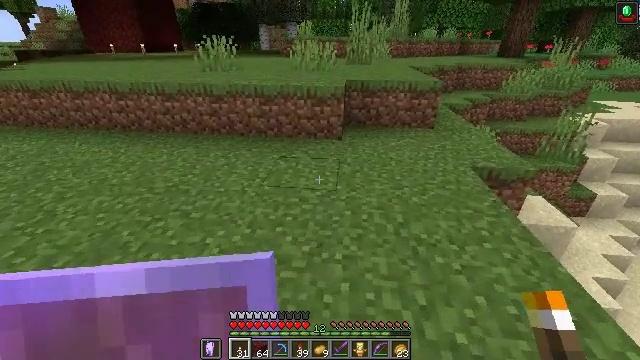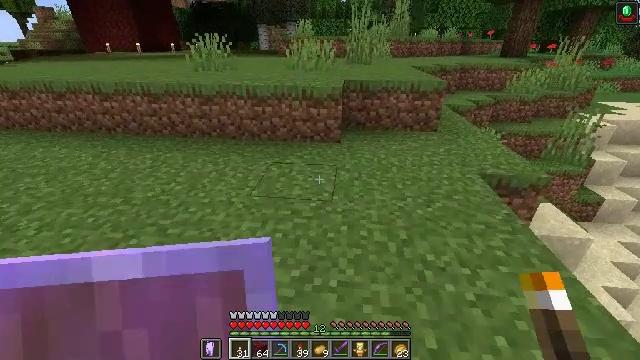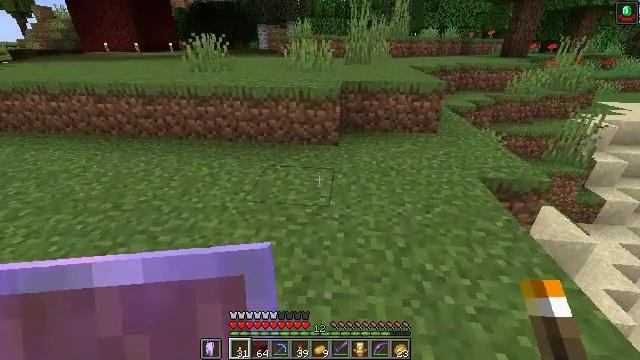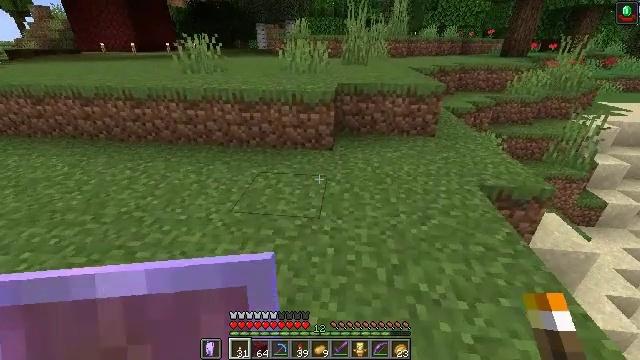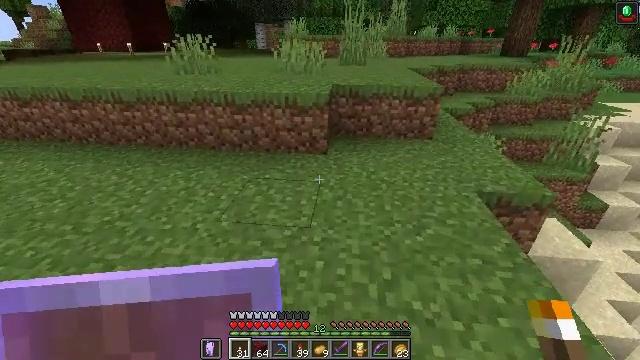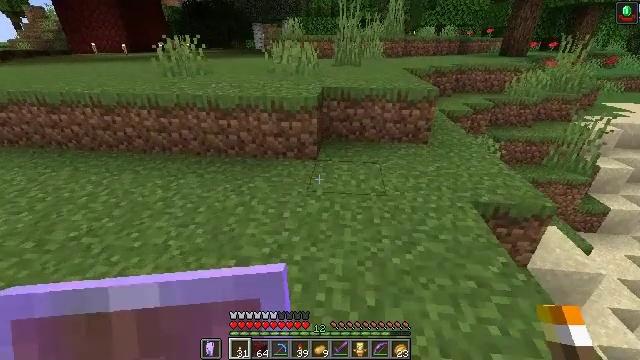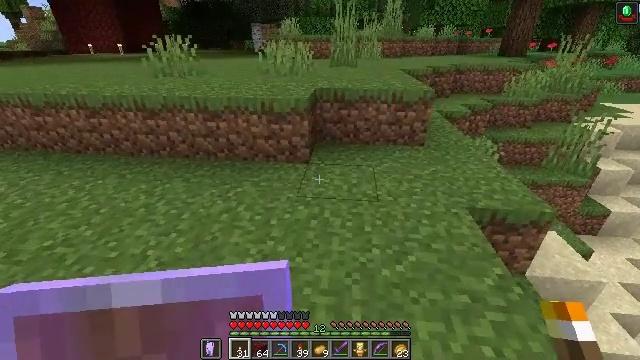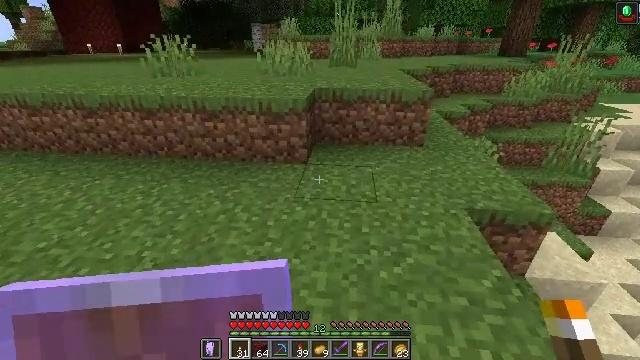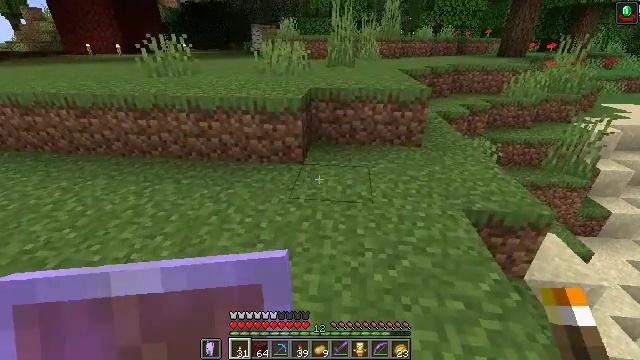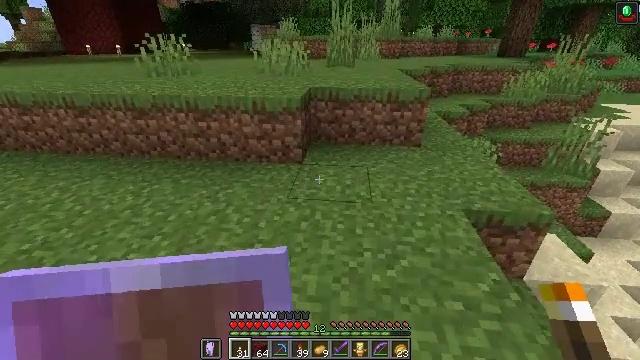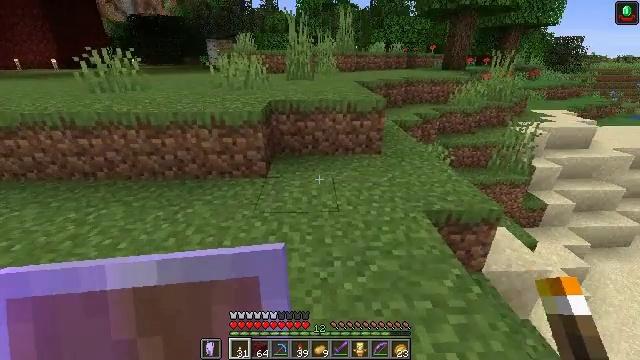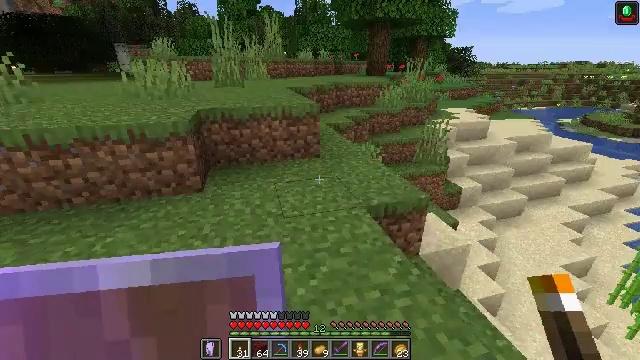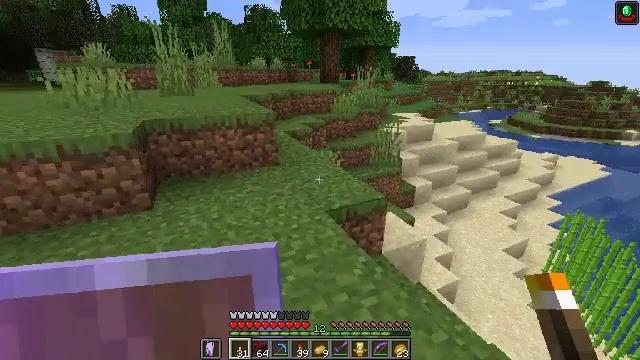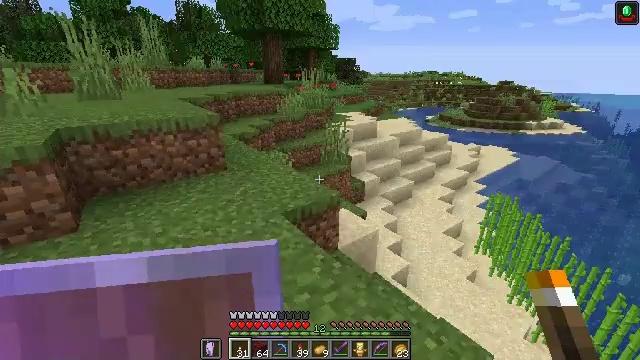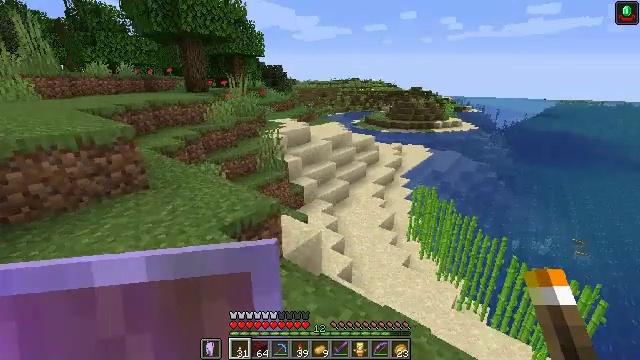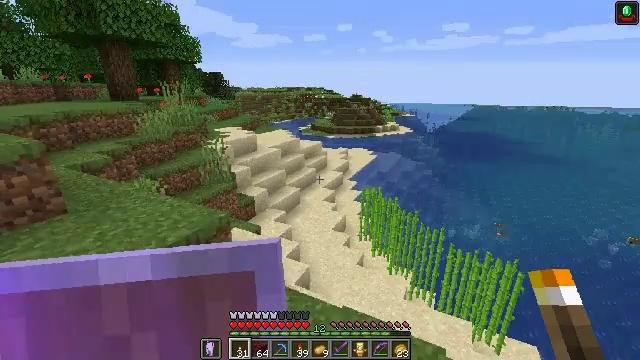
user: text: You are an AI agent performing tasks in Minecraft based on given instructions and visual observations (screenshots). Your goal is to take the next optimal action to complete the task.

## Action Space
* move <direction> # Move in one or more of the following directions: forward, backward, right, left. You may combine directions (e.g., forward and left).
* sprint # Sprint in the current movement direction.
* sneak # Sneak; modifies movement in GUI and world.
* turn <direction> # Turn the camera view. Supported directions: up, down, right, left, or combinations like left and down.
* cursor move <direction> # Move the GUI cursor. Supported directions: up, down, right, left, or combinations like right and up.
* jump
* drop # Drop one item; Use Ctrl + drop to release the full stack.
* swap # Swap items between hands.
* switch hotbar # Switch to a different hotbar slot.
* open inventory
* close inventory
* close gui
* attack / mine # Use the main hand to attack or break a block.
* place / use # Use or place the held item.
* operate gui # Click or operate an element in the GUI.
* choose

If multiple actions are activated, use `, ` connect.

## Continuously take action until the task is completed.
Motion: motion action
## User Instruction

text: Open a furnace and craft cooked mutton.
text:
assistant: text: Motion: move forward and move right
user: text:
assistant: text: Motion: move forward and move right
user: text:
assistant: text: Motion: move forward and move right
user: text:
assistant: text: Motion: move forward and move right
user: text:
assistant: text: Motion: move forward and move right
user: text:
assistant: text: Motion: no_op
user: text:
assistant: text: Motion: no_op
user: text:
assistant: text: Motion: no_op
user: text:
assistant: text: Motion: no_op
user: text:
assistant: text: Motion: turn right and up
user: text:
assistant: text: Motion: turn right and up
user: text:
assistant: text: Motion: turn right and up
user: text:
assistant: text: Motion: turn right
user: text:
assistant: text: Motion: turn right and up
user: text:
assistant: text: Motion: turn right and up
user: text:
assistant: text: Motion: turn right and up
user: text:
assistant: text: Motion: turn right
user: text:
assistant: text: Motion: no_op
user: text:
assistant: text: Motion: no_op
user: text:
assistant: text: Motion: turn right
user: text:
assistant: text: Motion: turn right
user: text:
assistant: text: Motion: turn right
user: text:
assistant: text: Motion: turn right and down
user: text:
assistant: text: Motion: turn right and down
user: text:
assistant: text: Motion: turn right
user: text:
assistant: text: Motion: no_op
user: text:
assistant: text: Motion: no_op
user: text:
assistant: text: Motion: no_op
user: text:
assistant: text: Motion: no_op
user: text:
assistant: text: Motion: no_op